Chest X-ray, AP view. Patient: 46 years old, sex M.
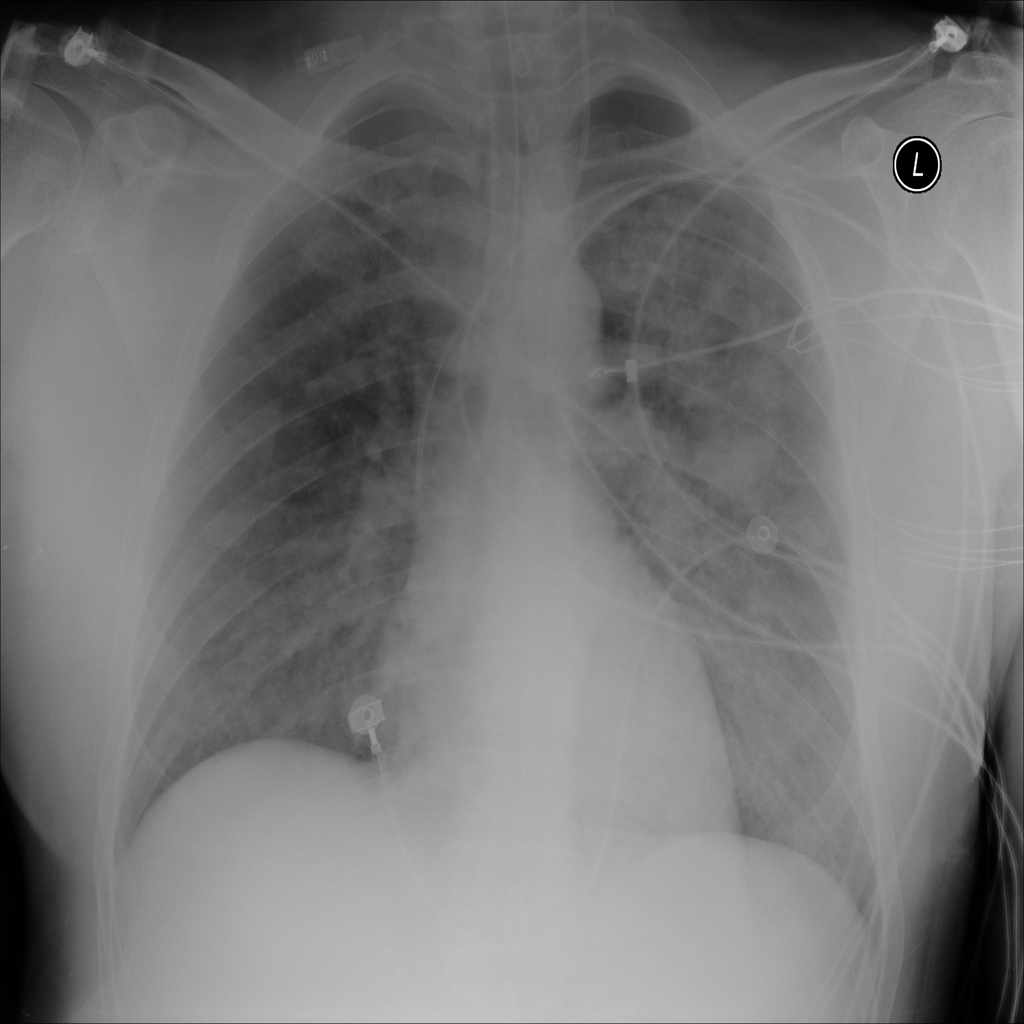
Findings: Consolidation, Infiltration